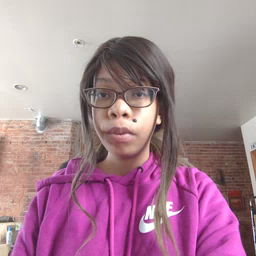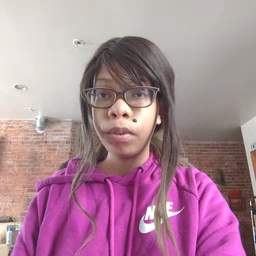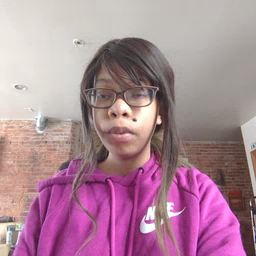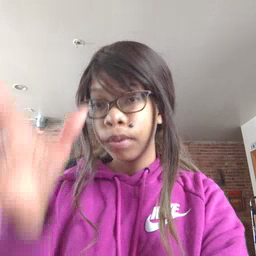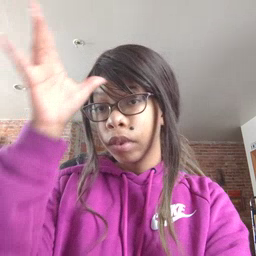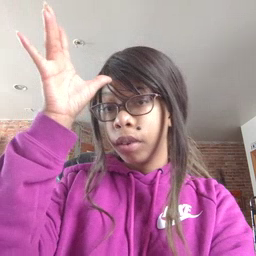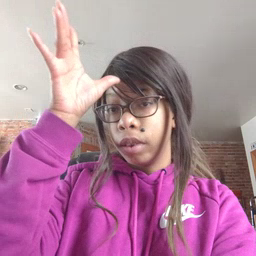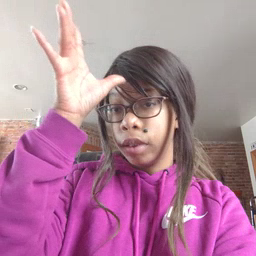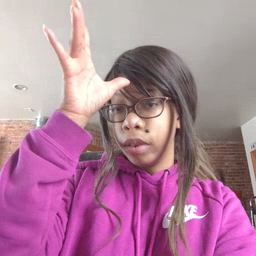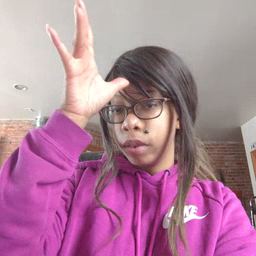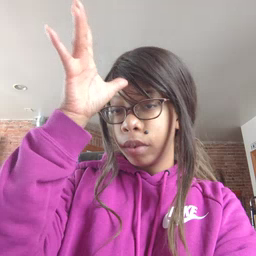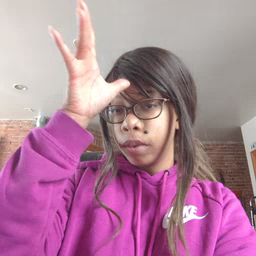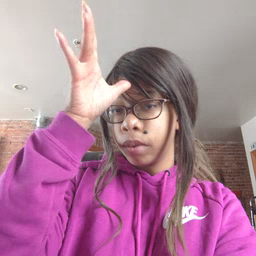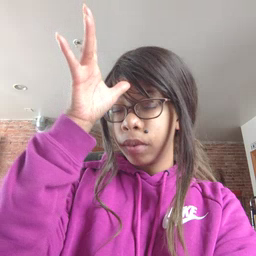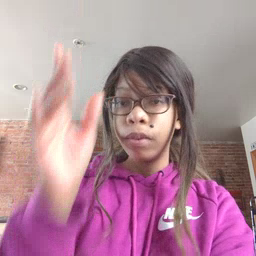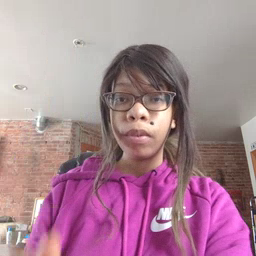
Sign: dad